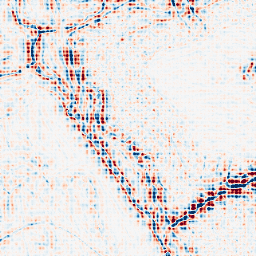
Category: wavelet
Decomposition family: wavelet_reverse_biorthogonal
Decomposition parameters: wavelet: rbio5.5
level: 3
Upsampling method: sinc_blackman
Upsampling parameters: scale: 8
kernel_size: 8
Upsampling scale: 8